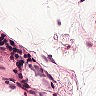
Metastatic tissue present: no